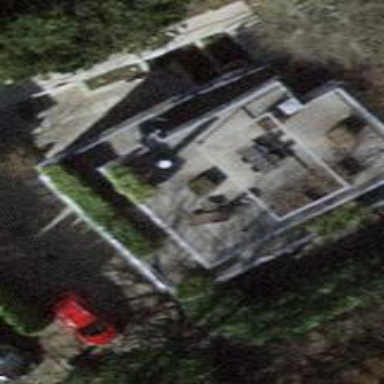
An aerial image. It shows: Building with flat roof.